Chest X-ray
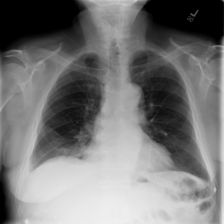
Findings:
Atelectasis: negative
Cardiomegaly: negative
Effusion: positive
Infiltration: positive
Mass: negative
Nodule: negative
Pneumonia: negative
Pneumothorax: negative
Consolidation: negative
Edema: negative
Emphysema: negative
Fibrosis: negative
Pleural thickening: negative
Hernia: negative